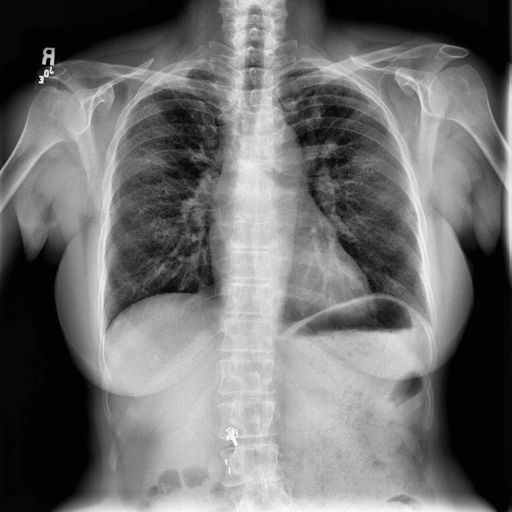
Finding: NORMAL